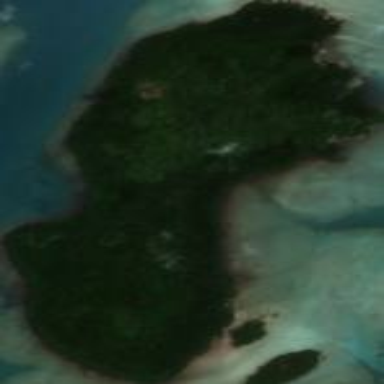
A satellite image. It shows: Island with natural coastline.